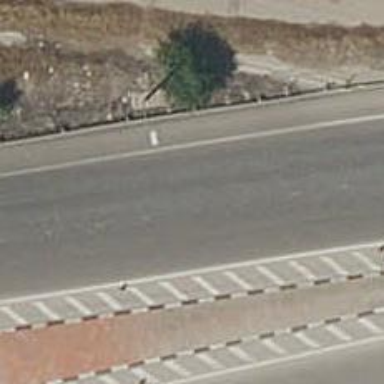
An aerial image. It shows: Primary highway.